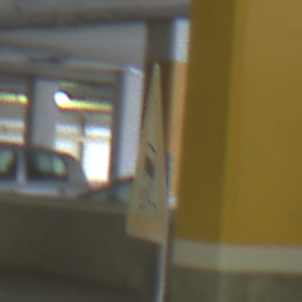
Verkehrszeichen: SchleuderOderRutschgefahr
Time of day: NotSpecified
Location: Indoor (Special)
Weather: NotSpecified
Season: NotSpecified
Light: Artificial